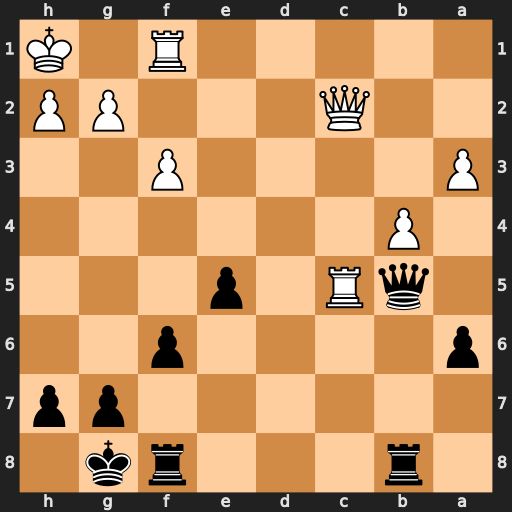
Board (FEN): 1r3rk1/6pp/p4p2/1qR1p3/1P6/P4P2/2Q3PP/5R1K
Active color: b
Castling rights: -
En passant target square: -
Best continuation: Qxf1#